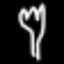
Label: fork